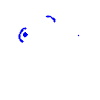
Particle: electron